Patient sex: M
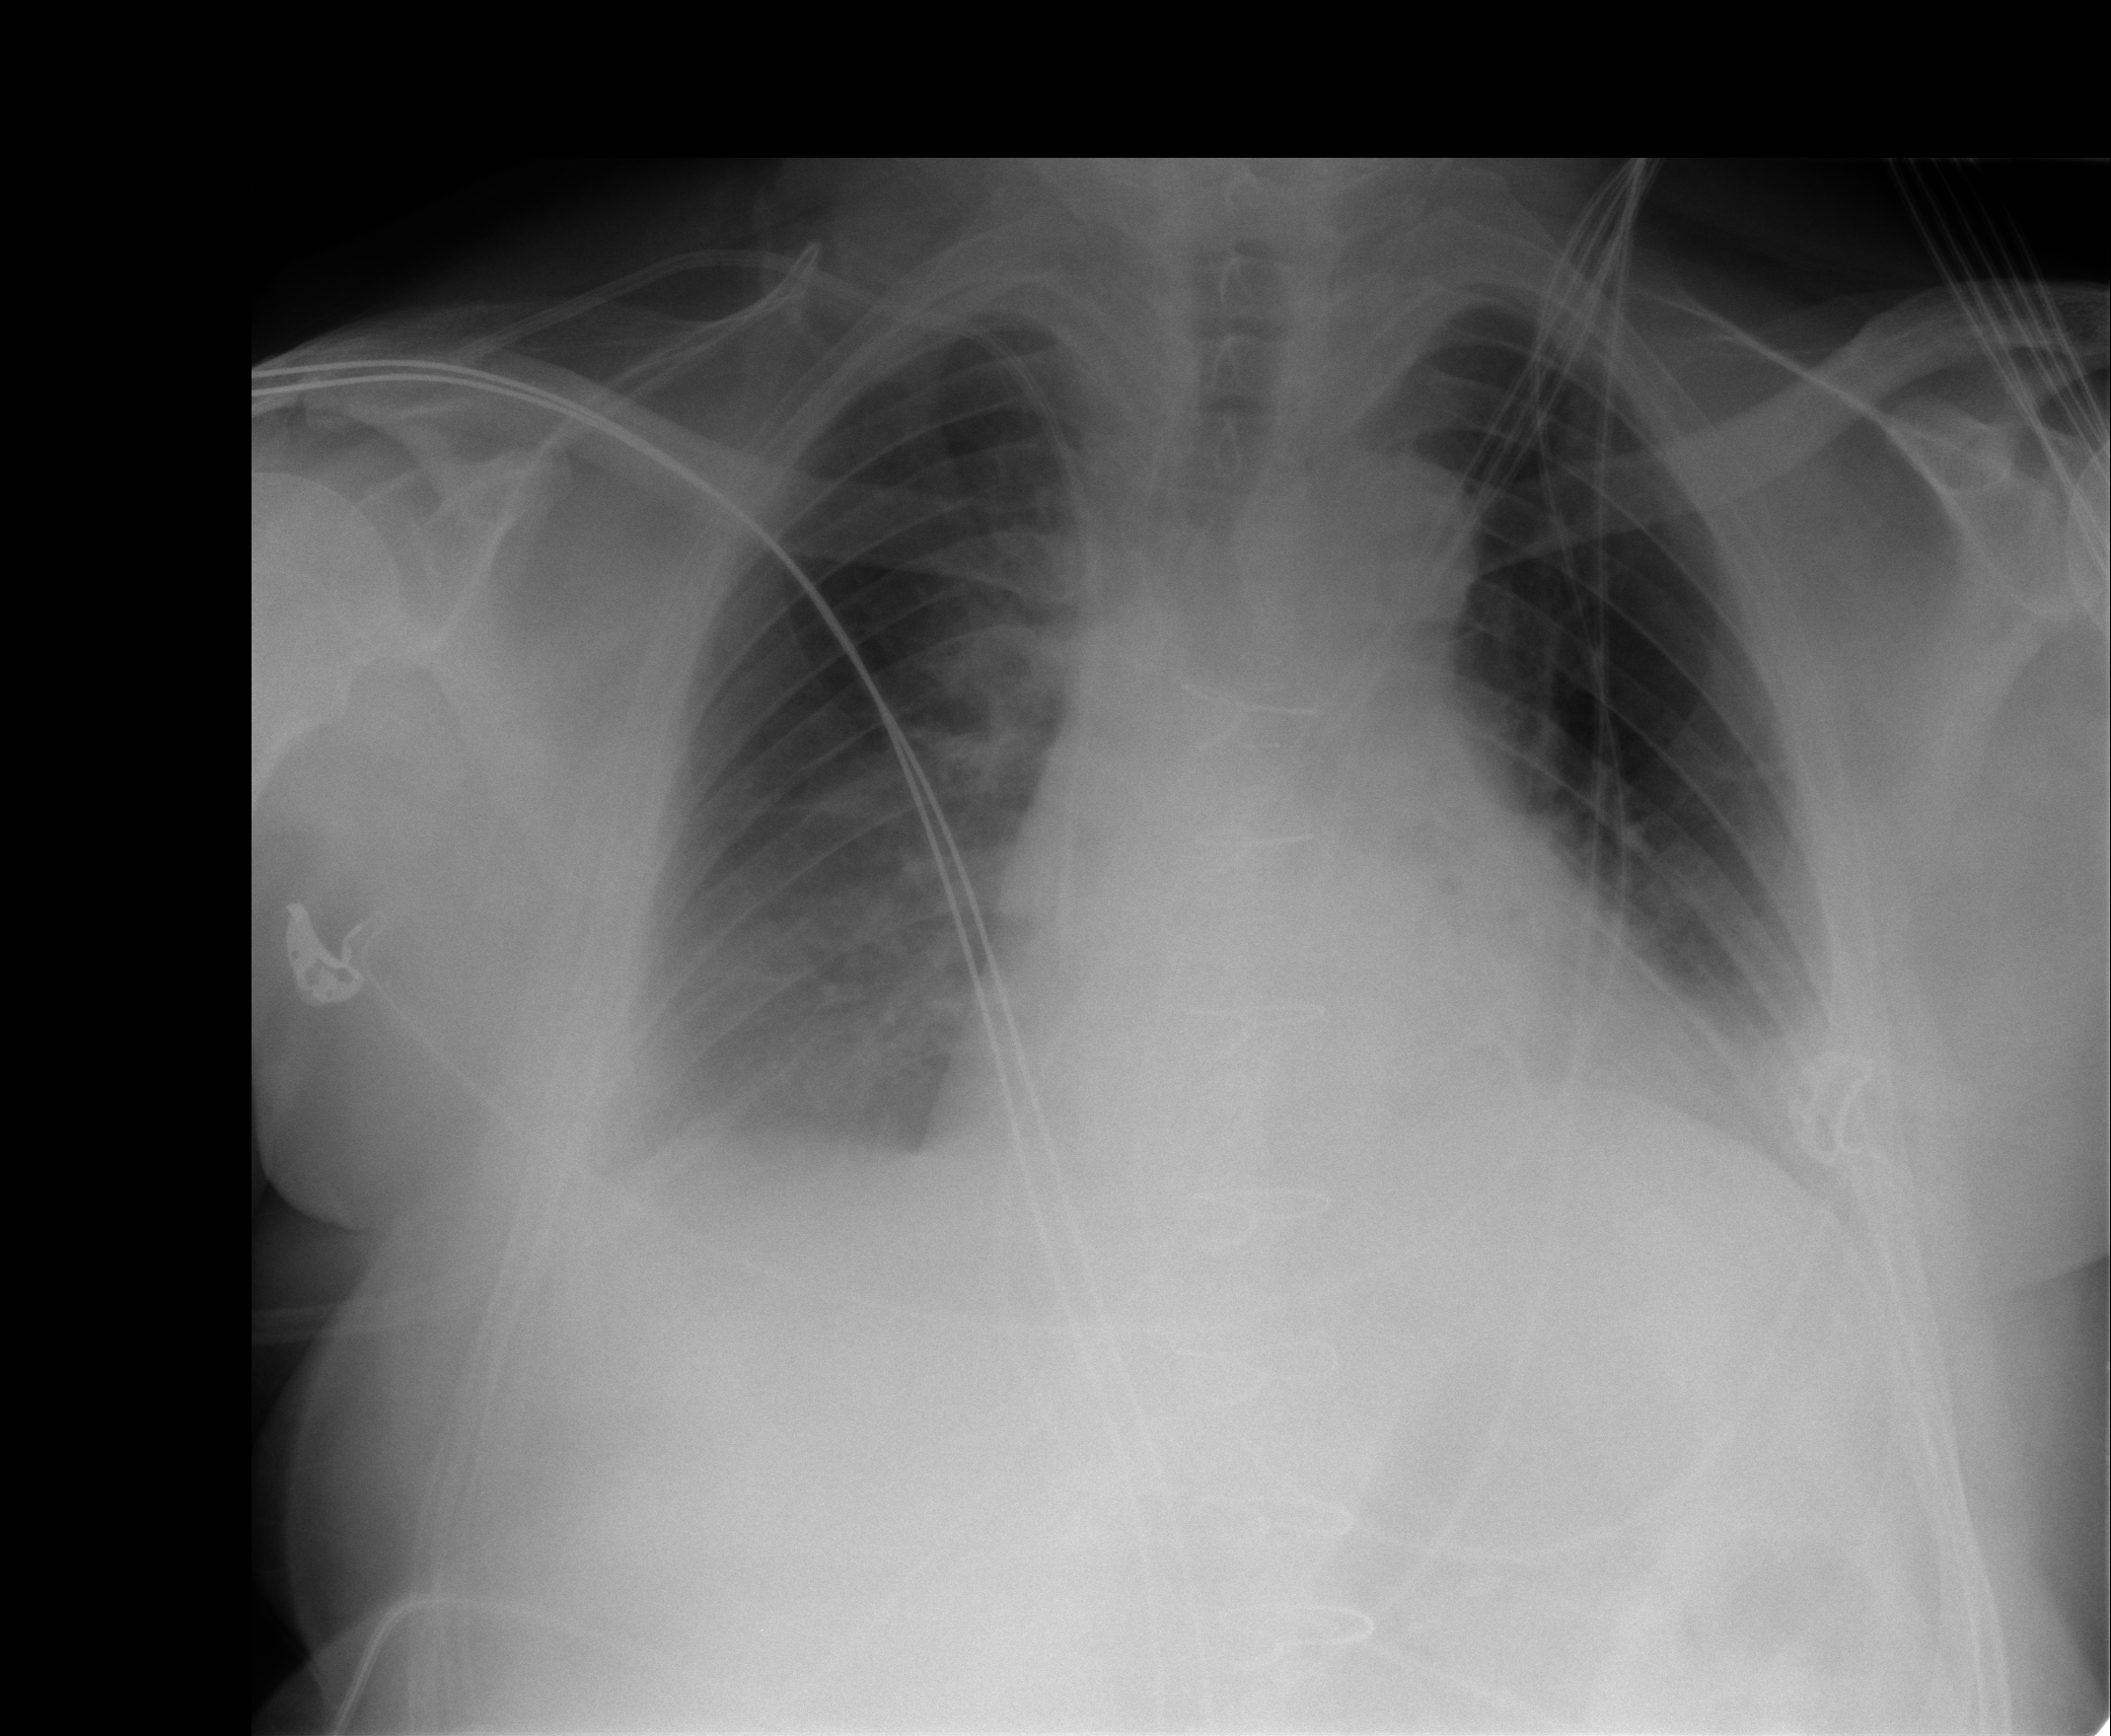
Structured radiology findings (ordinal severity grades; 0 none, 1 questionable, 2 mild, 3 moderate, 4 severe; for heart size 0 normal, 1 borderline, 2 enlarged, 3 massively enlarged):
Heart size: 0
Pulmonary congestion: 2
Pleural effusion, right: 2
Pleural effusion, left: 1
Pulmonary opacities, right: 0
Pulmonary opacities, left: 0
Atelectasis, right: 2
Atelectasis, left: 2